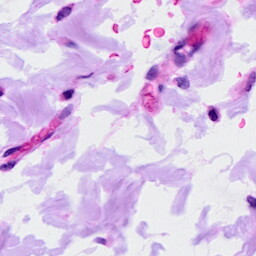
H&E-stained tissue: Ovarian